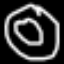
Label: donut